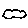
Label: cloud